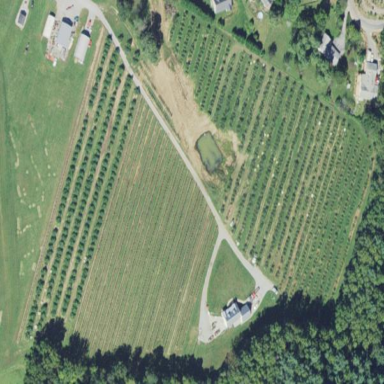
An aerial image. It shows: Orchard.